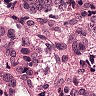
Metastatic tissue present: yes